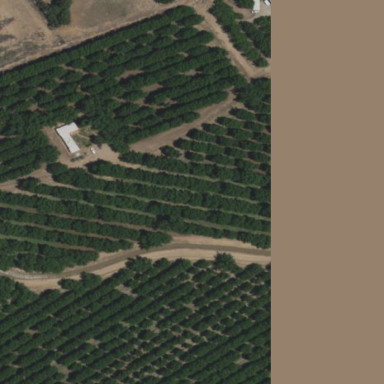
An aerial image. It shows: Orchard.